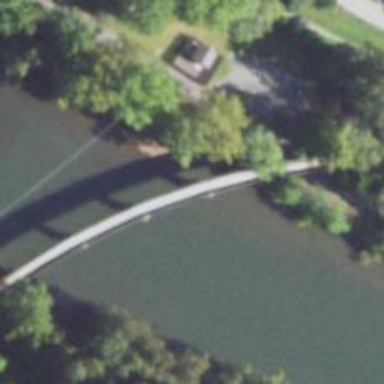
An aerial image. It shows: Bridge supported by piers.